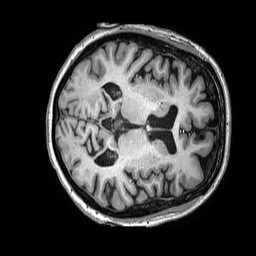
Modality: T1w
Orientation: axial
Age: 74
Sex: female
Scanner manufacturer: philips
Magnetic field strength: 3 T
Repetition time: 0.006618 s
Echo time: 0.002984 s